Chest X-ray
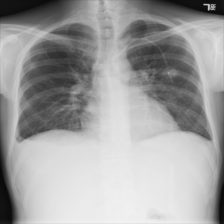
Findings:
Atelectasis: negative
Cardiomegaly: negative
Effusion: positive
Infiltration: negative
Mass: negative
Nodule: negative
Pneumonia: negative
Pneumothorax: negative
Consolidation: negative
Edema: negative
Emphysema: negative
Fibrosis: negative
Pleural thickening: negative
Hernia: negative